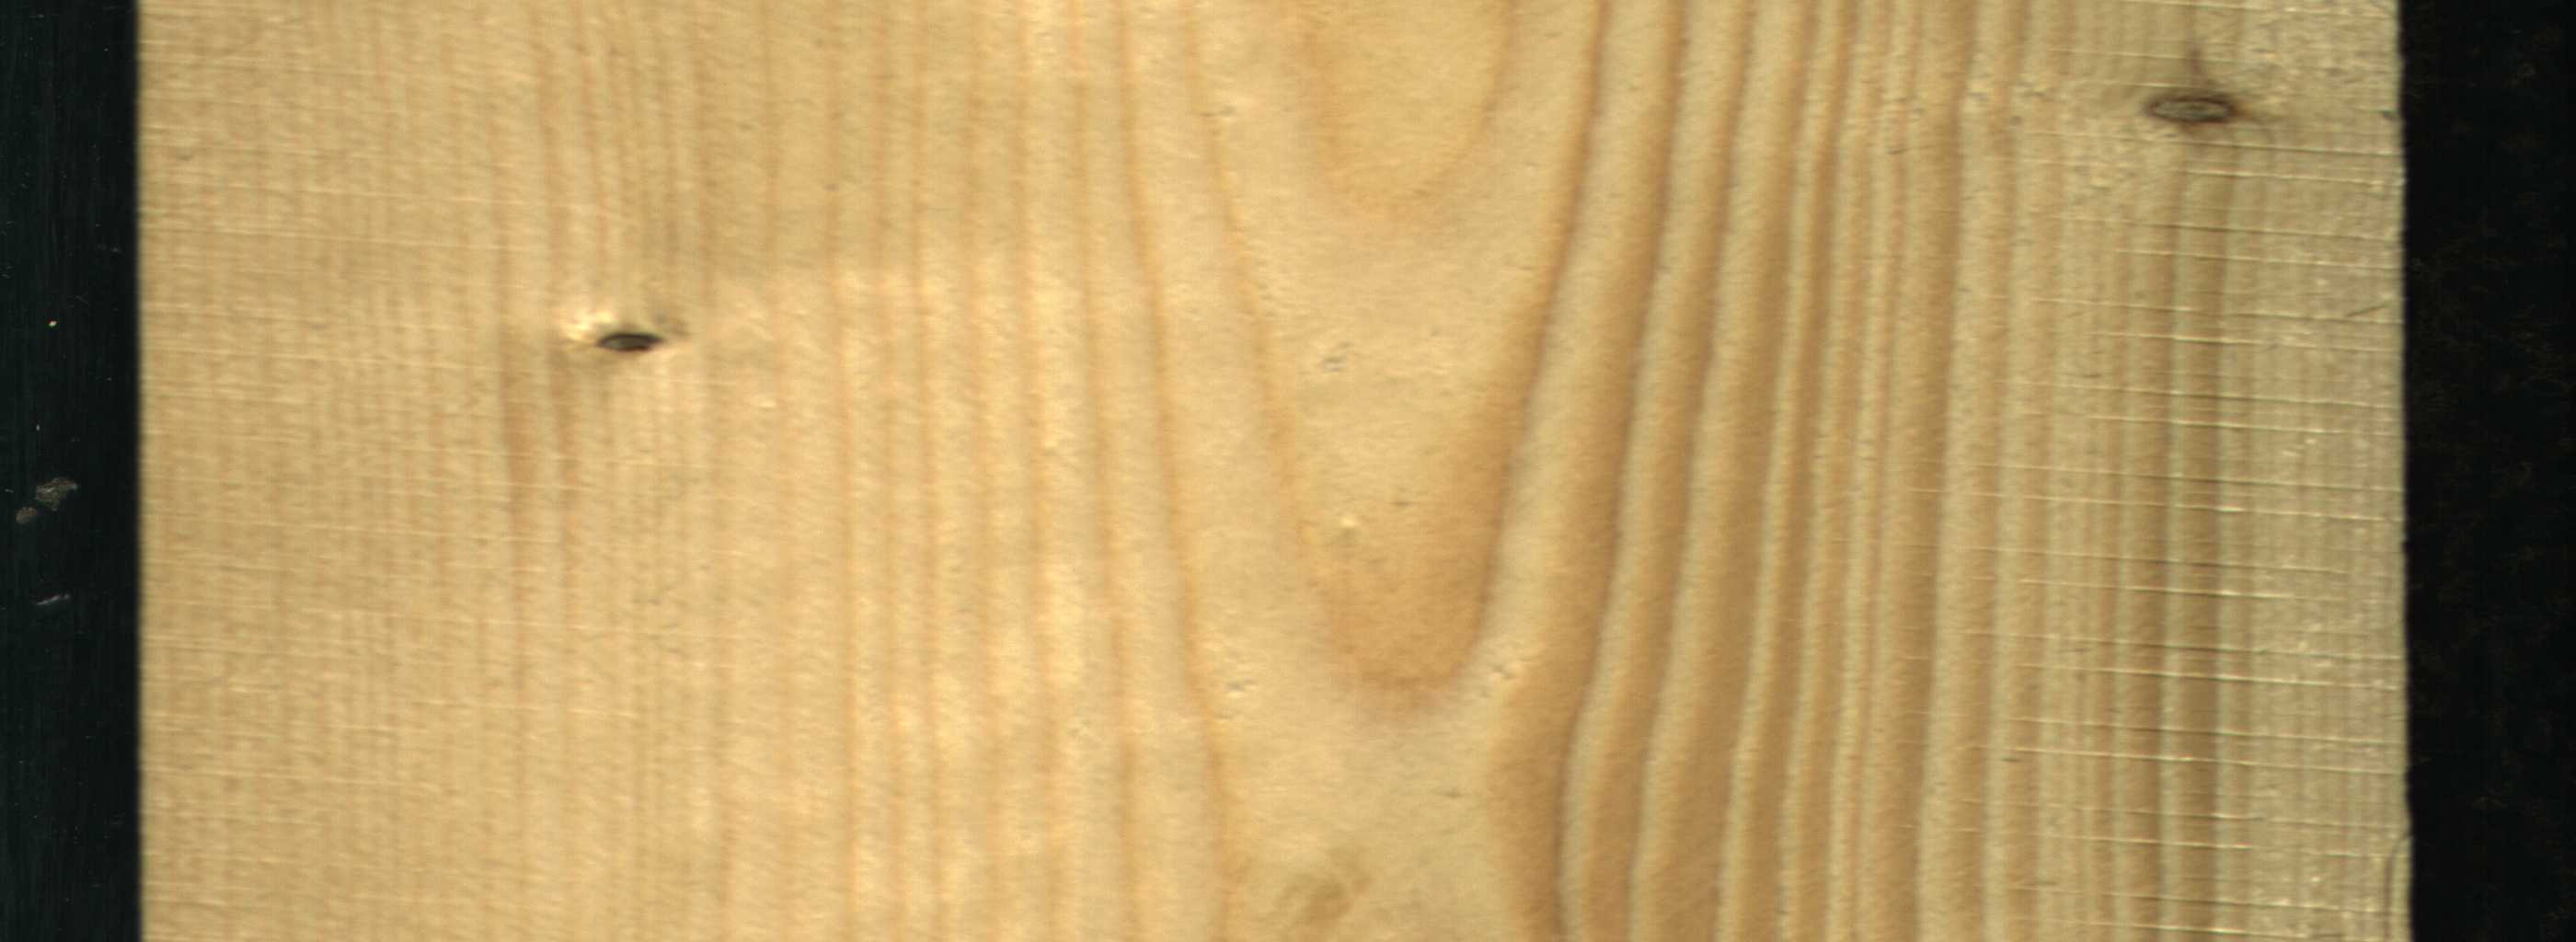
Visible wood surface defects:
Live_Knot
Live_Knot